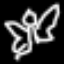
Label: angel